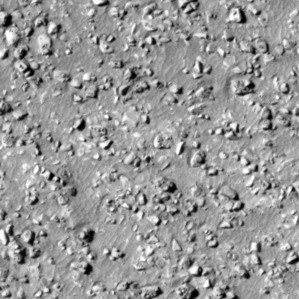
Label: non_frost